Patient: sex M, age 64
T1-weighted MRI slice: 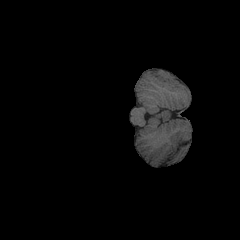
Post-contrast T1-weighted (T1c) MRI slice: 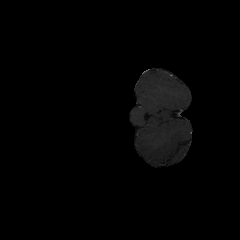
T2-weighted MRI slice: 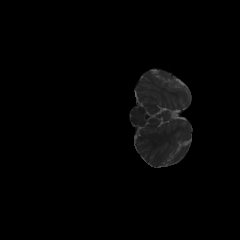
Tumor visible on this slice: no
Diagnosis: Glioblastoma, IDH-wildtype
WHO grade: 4